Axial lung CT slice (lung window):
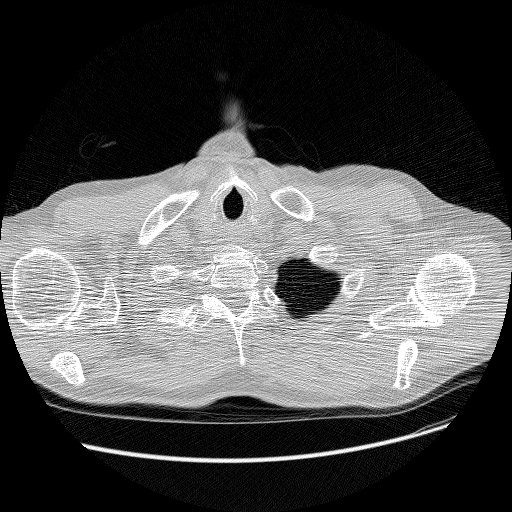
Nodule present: no